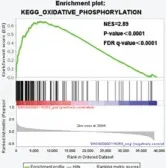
Genomes (KEGG) pathway enrichment analysis. High expression of MECR positive correlated with oxidative phosphorylation pathway.
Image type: chart (chart)